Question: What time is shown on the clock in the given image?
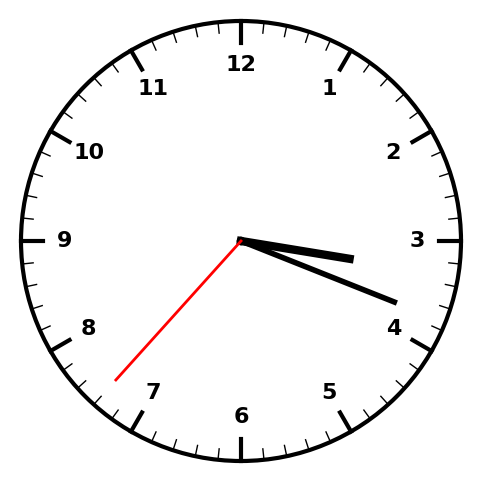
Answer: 03:18:37